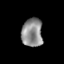
Tissue: lung
Cell type: Epithelial cells
Senescence score: 0.2161
Nuclear area (px): 586
Mean DAPI intensity: 141.423